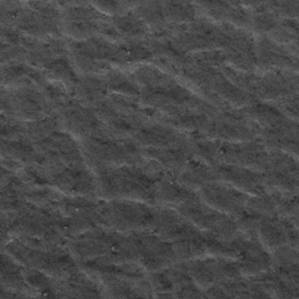
Label: frost